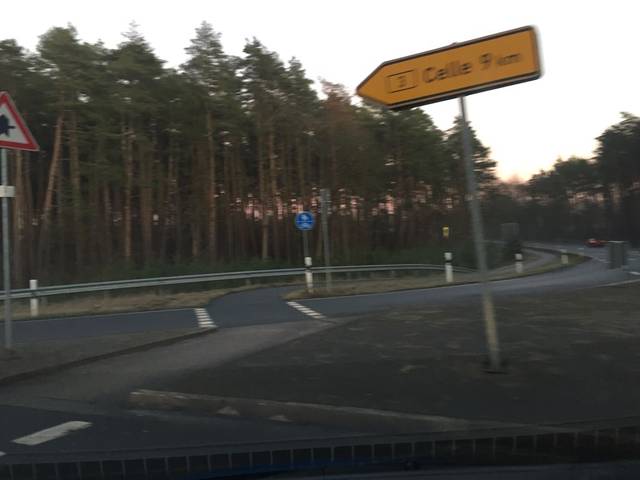
Region: Germany
Coordinates: 52.56, 10.074